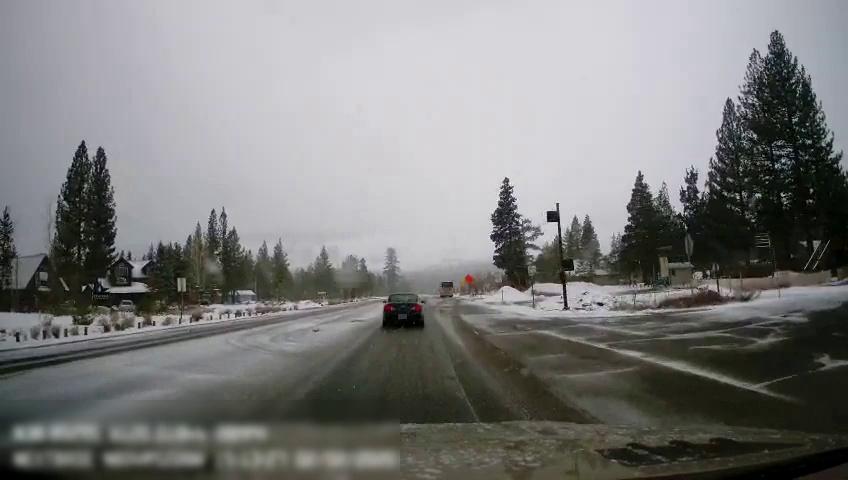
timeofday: Day
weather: Snowy
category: Drivable Space
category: Vehicles | Car
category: Vehicles | Bus
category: Vehicles | SUV